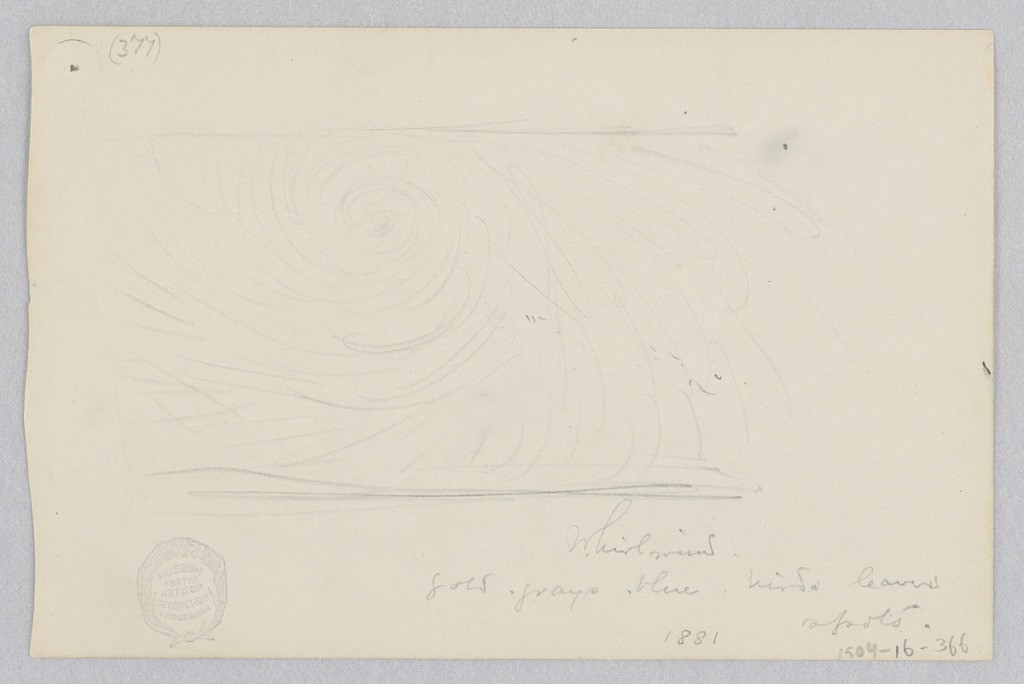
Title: Whirlwind
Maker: Robert Frederick Blum, American, 1857–1903
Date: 1881
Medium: Graphite on wove paper
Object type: Drawing
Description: Recto: Sketch of a whirlwind; Verso, partial sketch of the sea with notations.